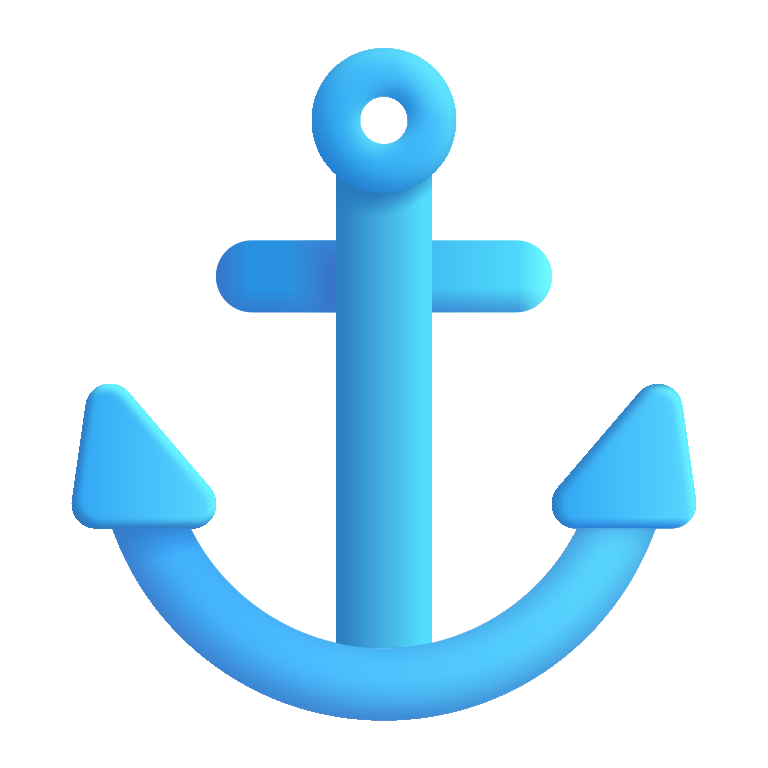
anchor color